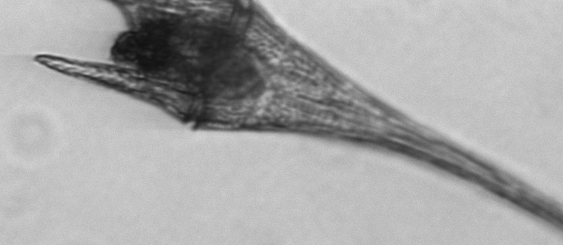
Label: Tripos_furca